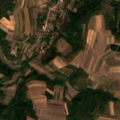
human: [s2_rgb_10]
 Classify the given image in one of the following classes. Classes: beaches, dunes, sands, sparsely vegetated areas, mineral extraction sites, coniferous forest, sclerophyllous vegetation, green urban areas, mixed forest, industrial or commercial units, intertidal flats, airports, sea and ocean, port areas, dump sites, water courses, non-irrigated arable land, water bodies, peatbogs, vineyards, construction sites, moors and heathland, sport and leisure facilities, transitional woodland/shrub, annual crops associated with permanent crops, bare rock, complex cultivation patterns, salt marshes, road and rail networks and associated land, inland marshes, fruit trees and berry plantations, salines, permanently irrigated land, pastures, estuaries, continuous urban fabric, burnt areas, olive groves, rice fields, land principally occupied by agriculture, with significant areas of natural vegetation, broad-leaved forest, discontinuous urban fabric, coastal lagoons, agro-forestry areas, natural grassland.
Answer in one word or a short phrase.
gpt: non-irrigated arable land, complex cultivation patterns, land principally occupied by agriculture, with significant areas of natural vegetation, broad-leaved forest